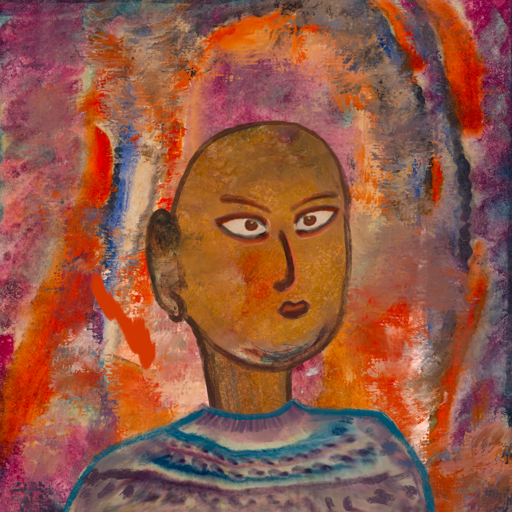
Background: Experience, Head And Neck Side: Pipe, Face Side: Roy_Bahadur, Bust: HillGirl, Hair Side: Blank, Head Accessory: Blank, Second Necklace: Blank, Necklace: Blank, Baby: Blank